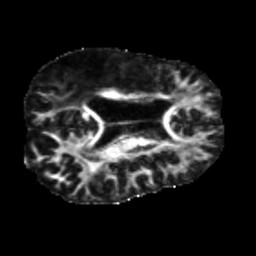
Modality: FA
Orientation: axial
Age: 43
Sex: male
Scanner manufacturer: siemens
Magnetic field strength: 3 T
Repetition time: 5.25 s
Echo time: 0.08 s